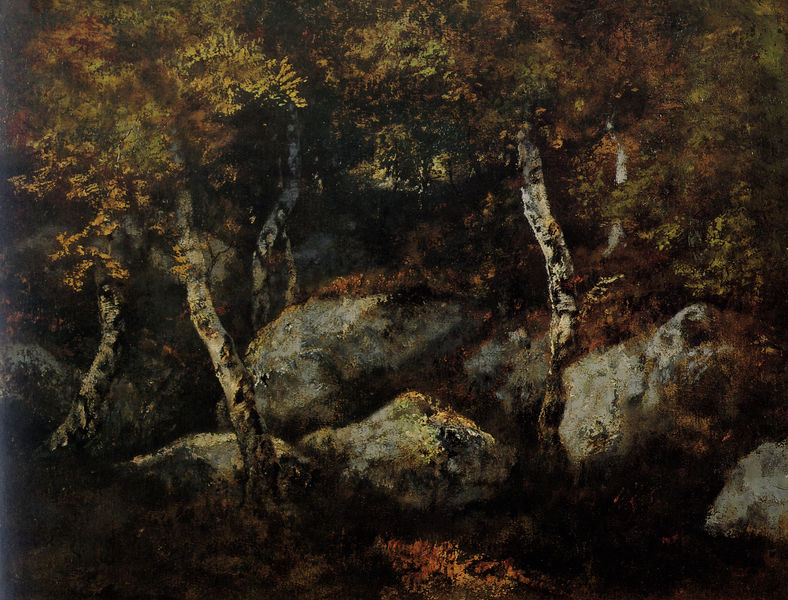
Titel: Dans la fôret de Fonainebleau, Im Wald von Fonainebleau
Künstler: Narcisse Diaz
Standort: Den Haag
Institution: Rijksmuseum
Schlagwörter: baum, berg, blätter, dunkel, felsen, gemälde, laub, schatten, wasser, weiß, baumstämme, bäume, fluss, gelb, grün, impressionismus, landschaft, ocker, abend, braun, grau, hell, kreide, licht, schwarz, zeichnung, gras, rot, weg, malerei, stein, steine, bild, öl, bach, baumstamm, birke, birken, natur, stamm, strauch, büsche, gebüsch, sträucher, boden, blatt, wald, anhöhe, düster, fels, hang, herbst, stämme, reflexe, finster, lciht, farn, stimmung, granit, geheimnisvoll, flechten, algen, moos, lichtung, laubbaum, unterholz, gehölz, hain, dicht, felsbrocken, eiche, eichen, moss, gefühl, verwunschen, schwary, gegend, felf, erden, bahc, grüs